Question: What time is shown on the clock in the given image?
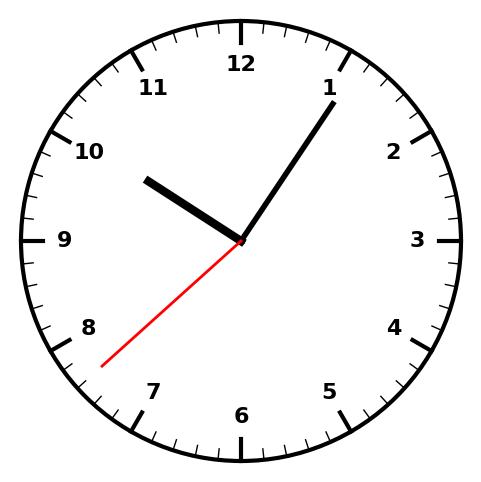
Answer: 10:05:38